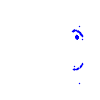
Particle: kaon